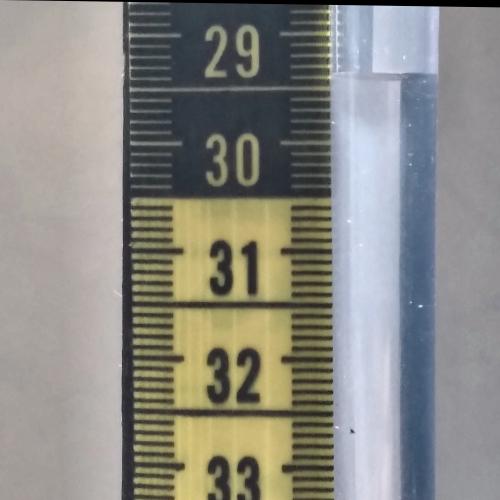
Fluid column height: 29.4 cm